Interaction volume radius: 5 \u00c5
Interaction volume height: 10 \u00c5
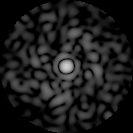
Disorder parameter: 0.7981